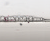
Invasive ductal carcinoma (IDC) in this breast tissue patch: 0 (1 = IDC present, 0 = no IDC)